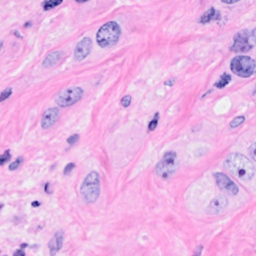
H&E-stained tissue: Breast